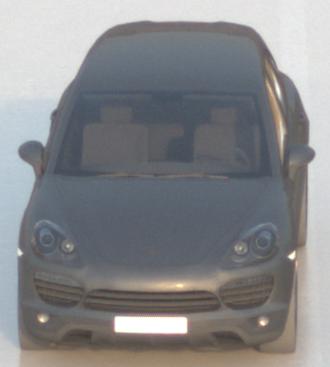
Make: Porsche
Model: Cayenne
Detailed model: Cayenne (958)
Model produced from: 2010/05
Model produced until: 2014/07
Doors: 5
Color: gray
Road condition: wet road
Daytime: sunrise or sunset
Contrast: medium contrast